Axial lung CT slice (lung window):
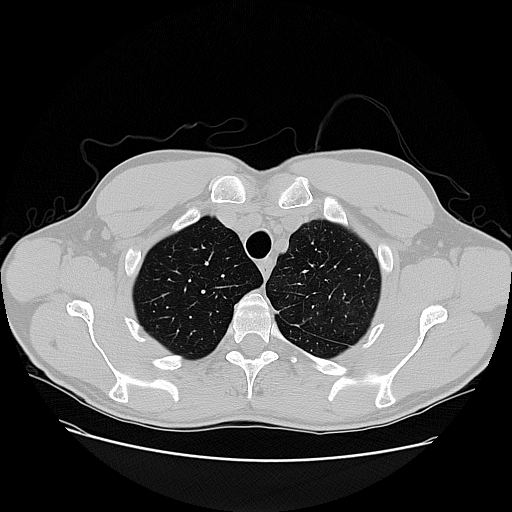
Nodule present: no